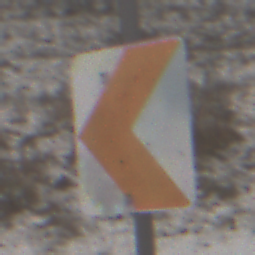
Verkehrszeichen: RichtungstafelnInKurvenKleinRechts
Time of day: Midday
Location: Outdoor (Nature)
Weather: Overcast
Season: Winter
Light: Natural